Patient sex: M
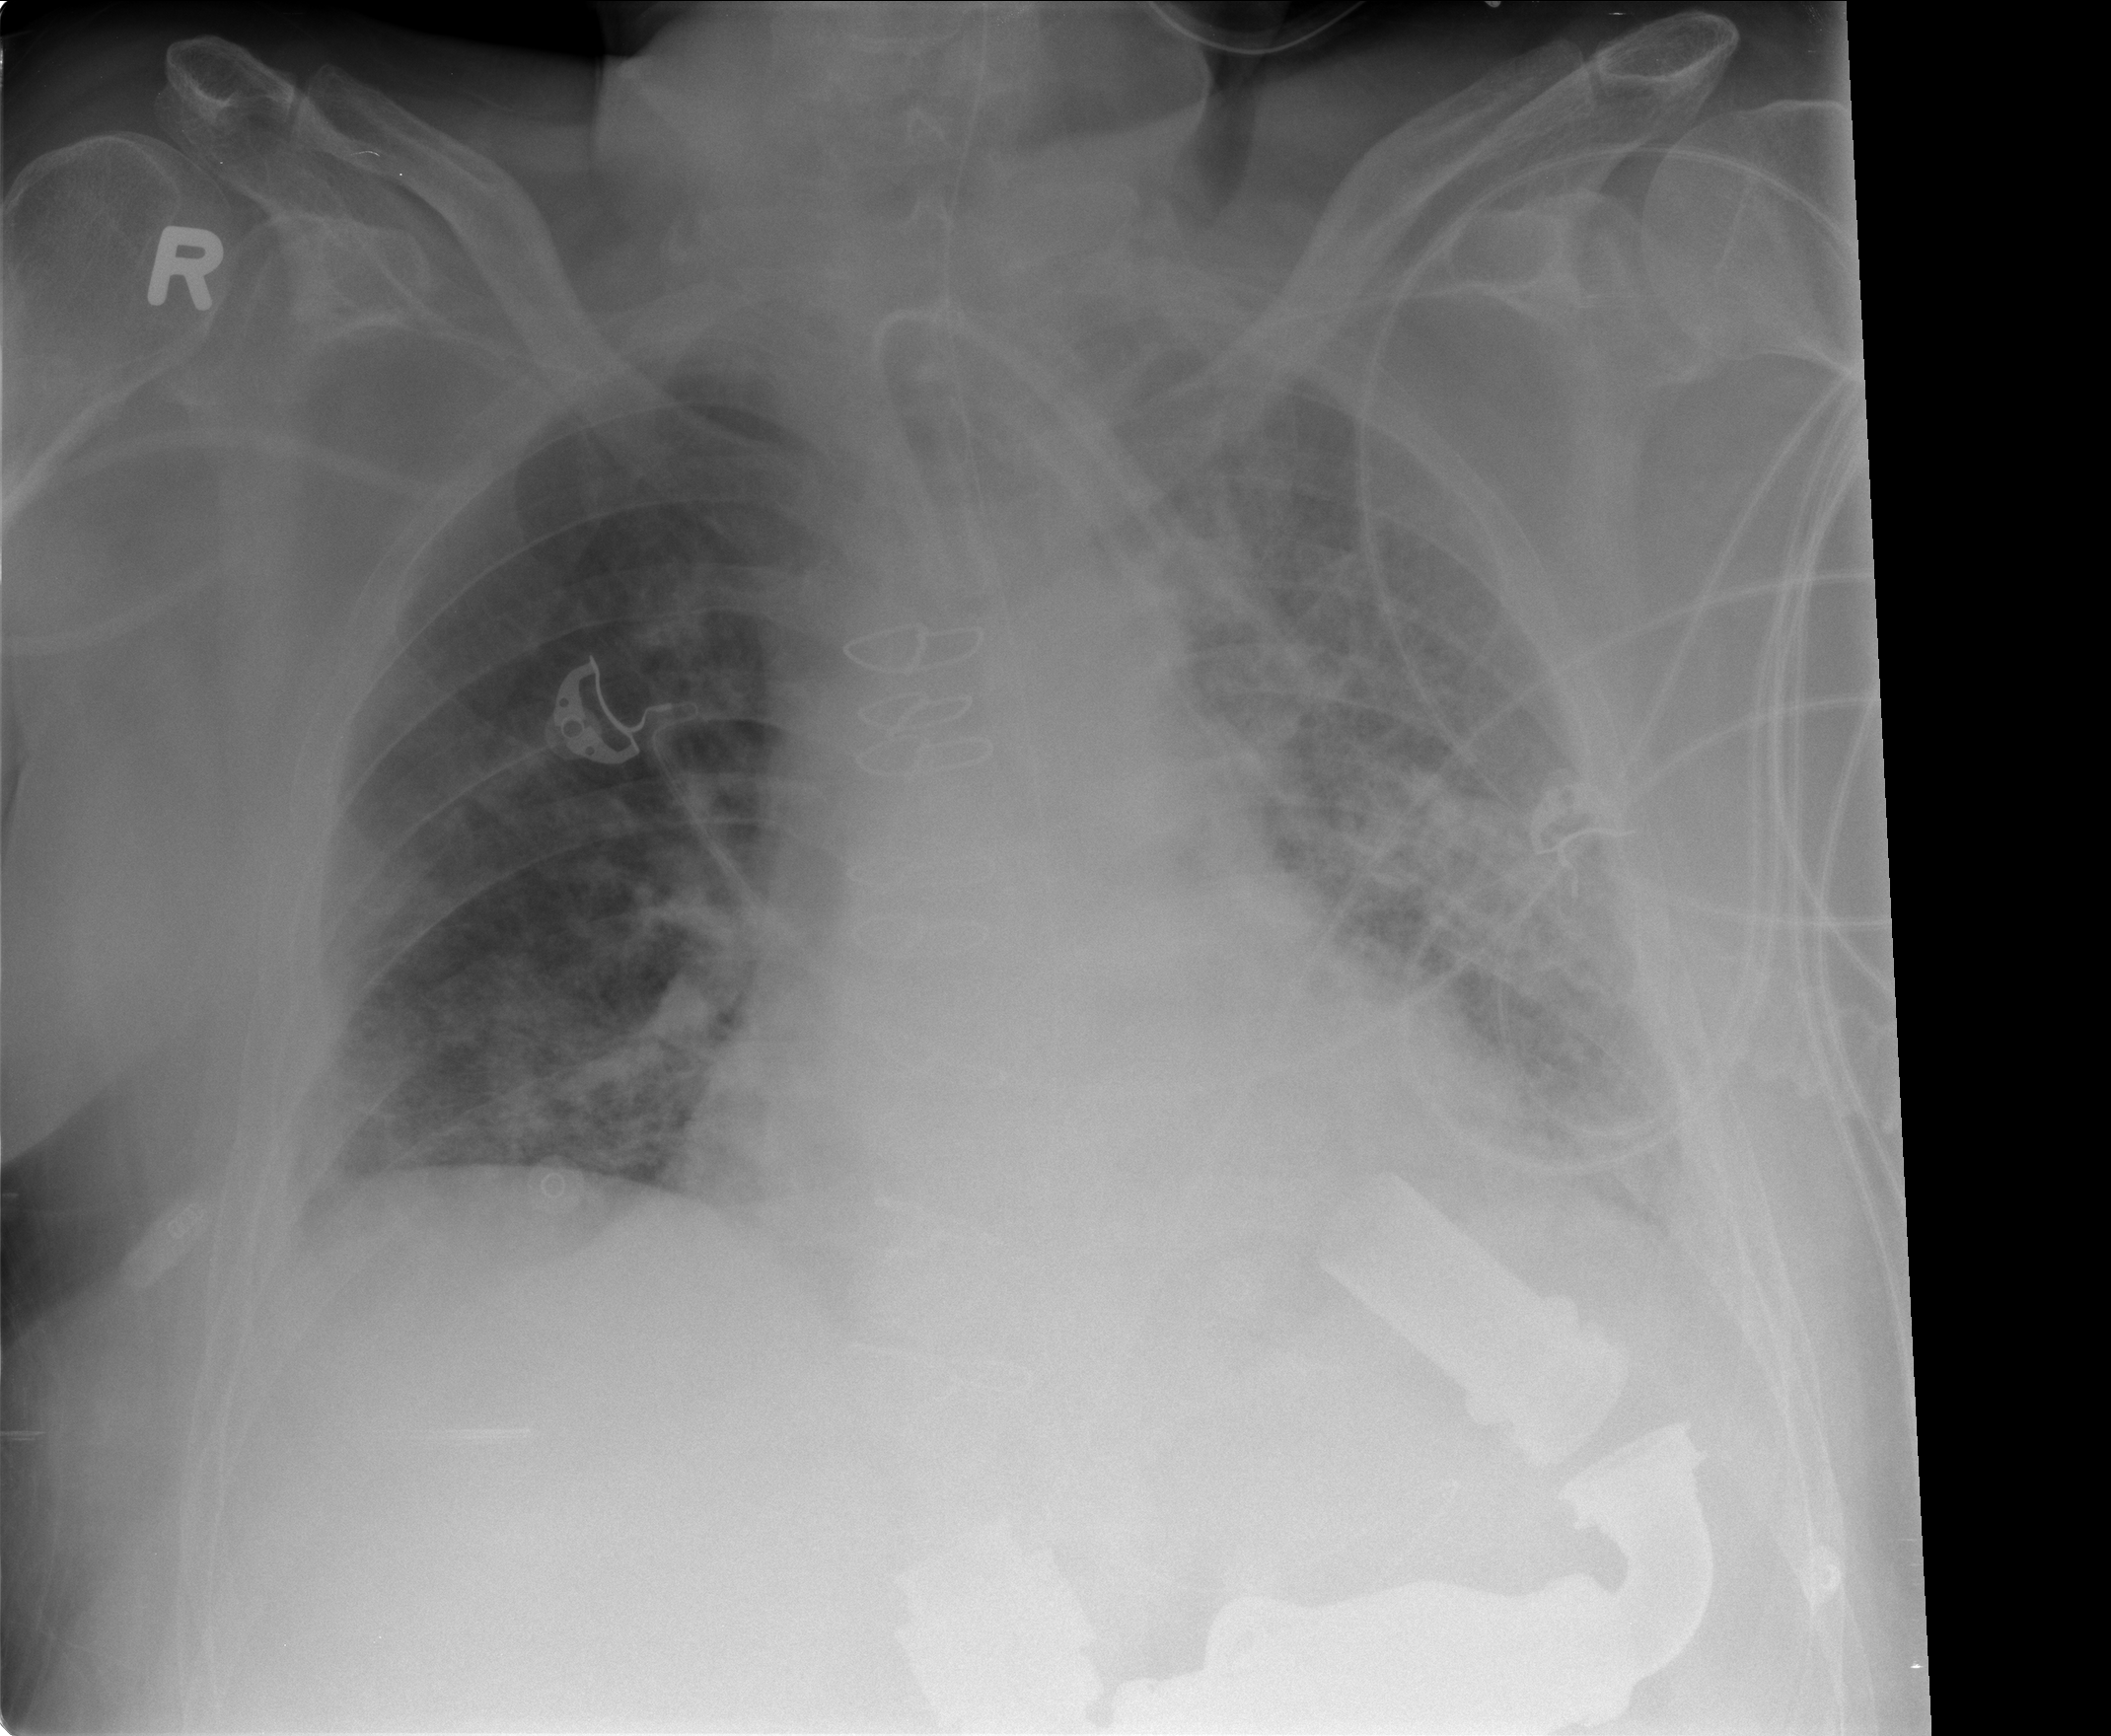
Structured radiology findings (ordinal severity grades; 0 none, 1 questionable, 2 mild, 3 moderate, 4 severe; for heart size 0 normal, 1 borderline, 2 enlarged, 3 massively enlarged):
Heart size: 2
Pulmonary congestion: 3
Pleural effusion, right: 2
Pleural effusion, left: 2
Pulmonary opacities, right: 2
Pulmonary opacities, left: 3
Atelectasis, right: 2
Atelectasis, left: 2